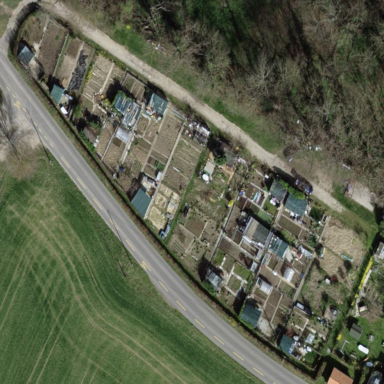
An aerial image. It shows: Area designated for allotments.